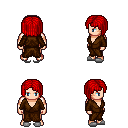
a pixel art fantasy rpg character, male body template, human, light skin, brown robe, white pants, red pageboy hairstyle, white slippers, four views (front, back, left, right), 2x2 character sprite sheet, small pixel art, hard edges, no anti-aliasing